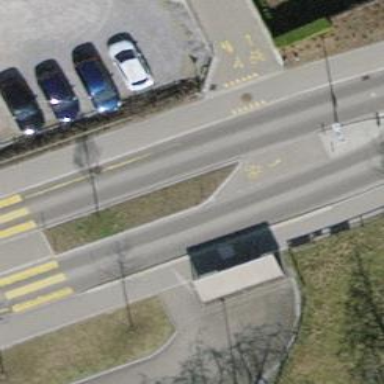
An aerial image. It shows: Public transport stop position.